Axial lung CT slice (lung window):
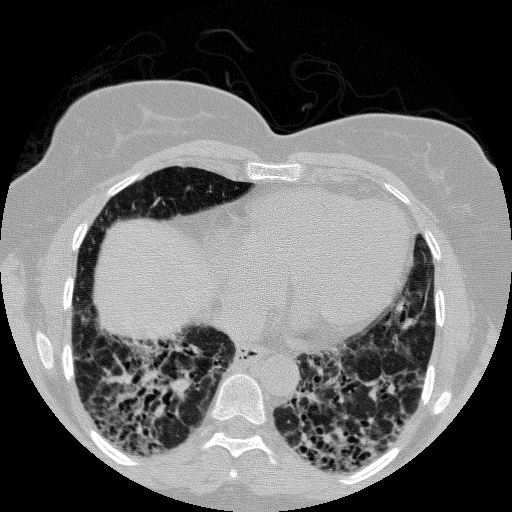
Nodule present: no